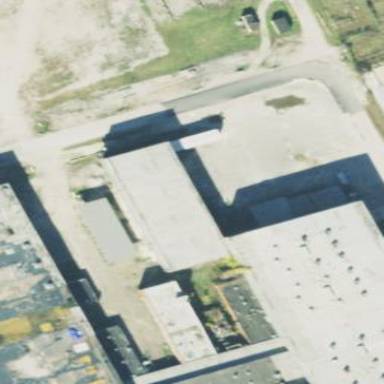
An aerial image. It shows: Industrial building.